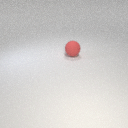
large red rubber sphere